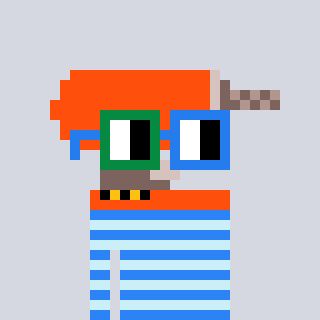
a pixel art character with square green and blue glasses, a drill-shaped head and a cold-colored body on a cool background